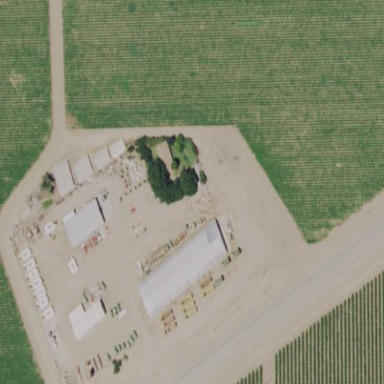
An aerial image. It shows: Farmyard area.